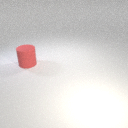
large red rubber cylinder